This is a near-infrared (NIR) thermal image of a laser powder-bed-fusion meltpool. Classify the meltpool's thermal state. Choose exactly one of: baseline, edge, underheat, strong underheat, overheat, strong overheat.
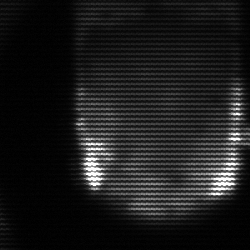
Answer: baseline